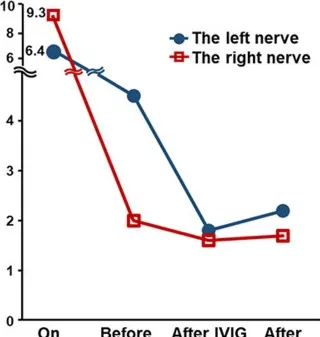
Nerve conduction study changes. SNAP.
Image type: pathology (immunostaining)